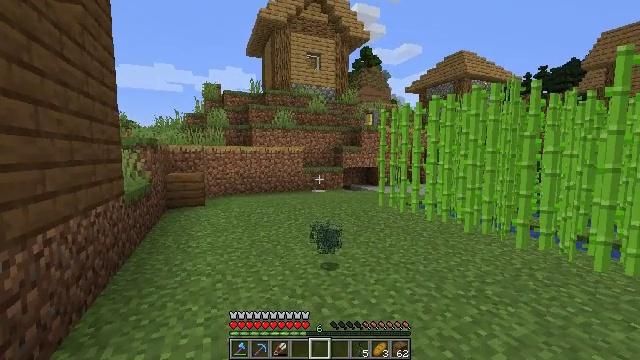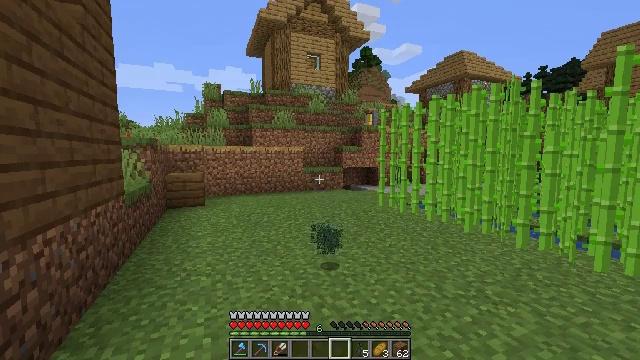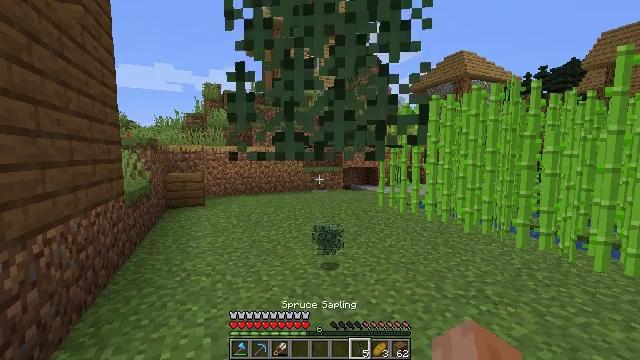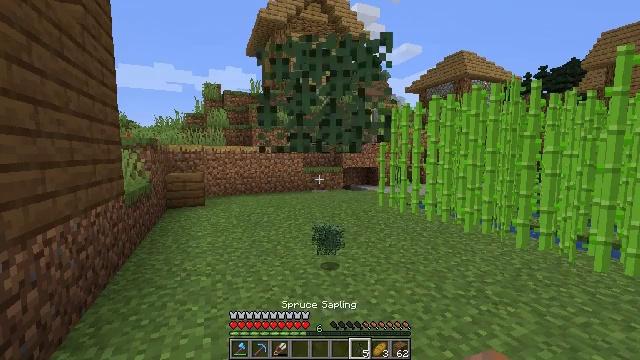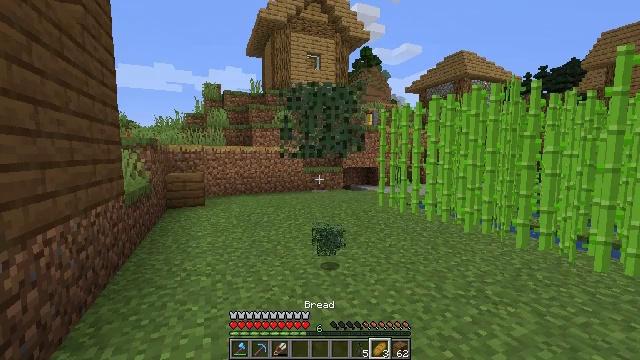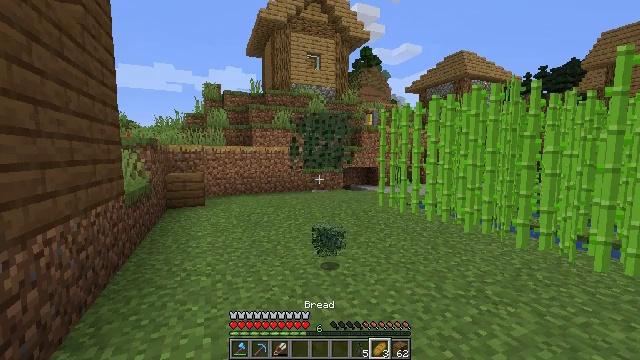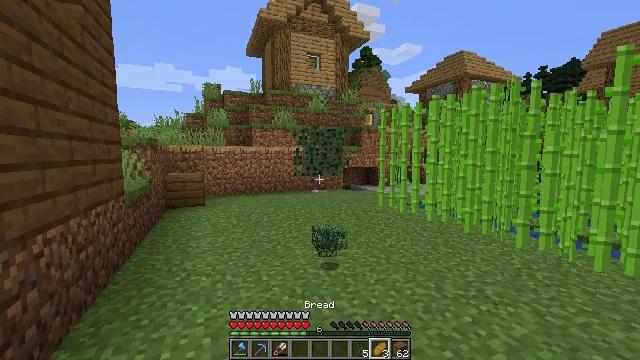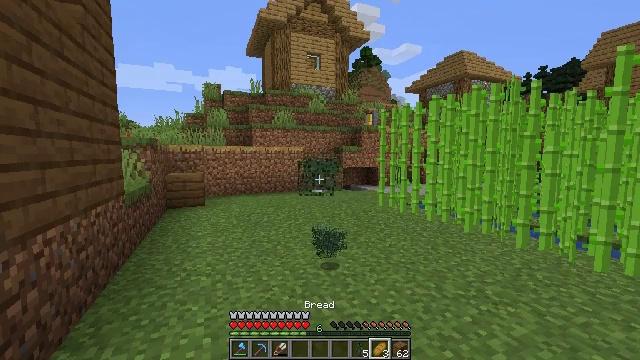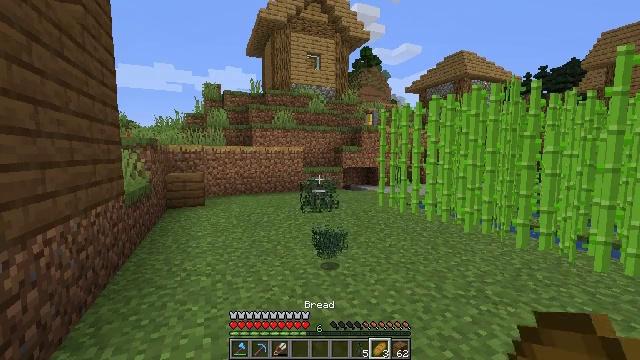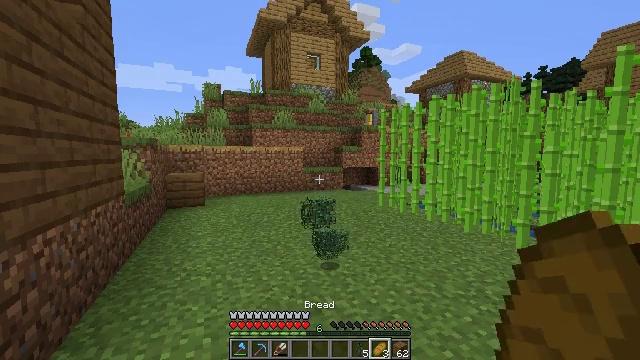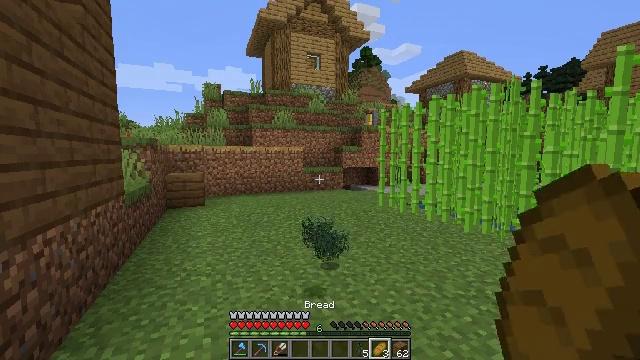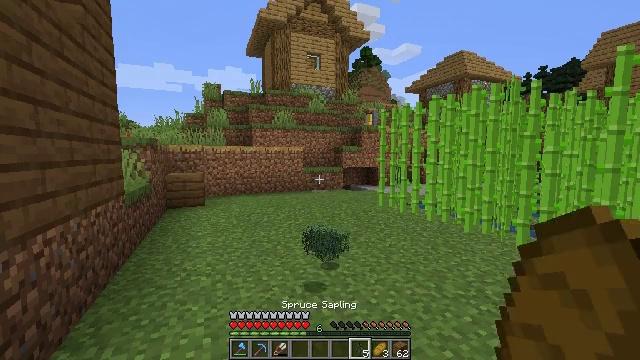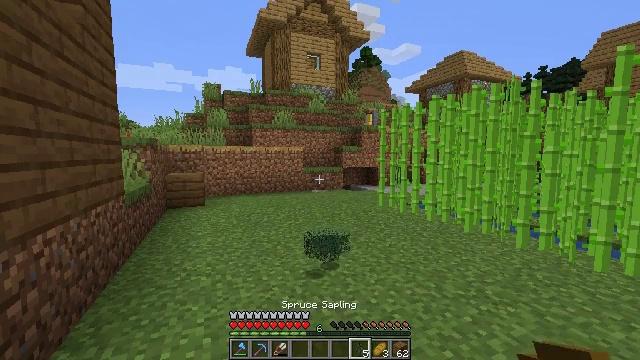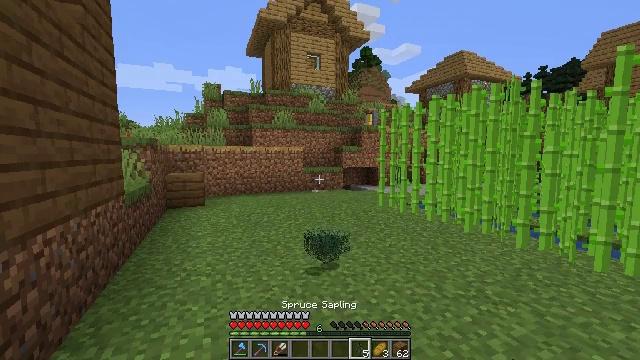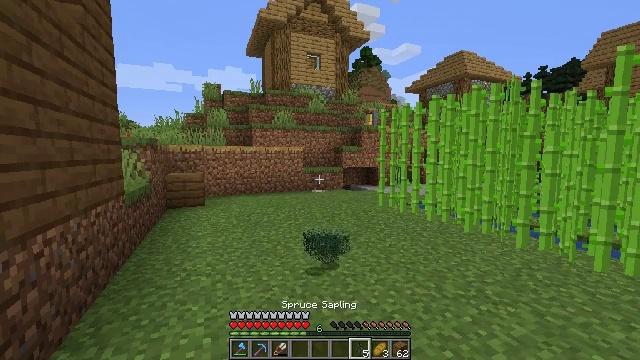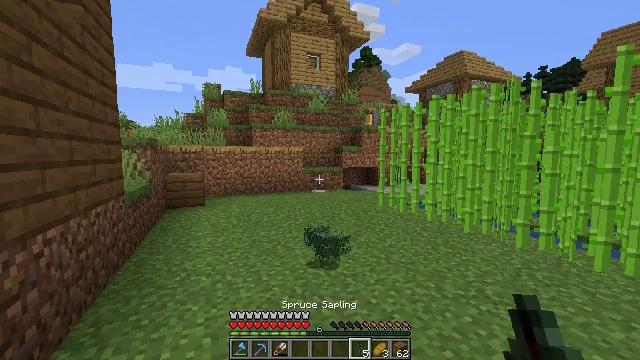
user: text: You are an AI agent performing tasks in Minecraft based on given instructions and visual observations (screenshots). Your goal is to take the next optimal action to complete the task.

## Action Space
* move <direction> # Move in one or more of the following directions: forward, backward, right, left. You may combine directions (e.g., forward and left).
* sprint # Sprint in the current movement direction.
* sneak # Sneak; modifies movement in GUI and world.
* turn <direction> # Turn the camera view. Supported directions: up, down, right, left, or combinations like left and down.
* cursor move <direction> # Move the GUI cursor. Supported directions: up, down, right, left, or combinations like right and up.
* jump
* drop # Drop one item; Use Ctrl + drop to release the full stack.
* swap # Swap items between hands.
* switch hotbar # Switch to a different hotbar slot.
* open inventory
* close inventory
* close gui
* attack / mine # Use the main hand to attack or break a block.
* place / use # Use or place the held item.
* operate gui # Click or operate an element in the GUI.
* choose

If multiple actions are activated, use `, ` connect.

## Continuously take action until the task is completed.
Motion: motion action
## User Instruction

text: Remove a spruce sapling from the inventory.
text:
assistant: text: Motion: sprint
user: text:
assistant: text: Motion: sprint
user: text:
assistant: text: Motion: sprint
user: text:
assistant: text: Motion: sprint
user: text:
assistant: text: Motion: sprint
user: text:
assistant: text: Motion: sprint
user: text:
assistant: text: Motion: sprint
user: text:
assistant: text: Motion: sprint
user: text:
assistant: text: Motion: sprint
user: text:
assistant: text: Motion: sprint
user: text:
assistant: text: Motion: sprint
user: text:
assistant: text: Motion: sprint
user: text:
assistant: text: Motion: sprint
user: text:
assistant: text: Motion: sprint
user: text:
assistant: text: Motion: sprint
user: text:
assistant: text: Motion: sprint
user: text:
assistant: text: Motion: sprint, drop
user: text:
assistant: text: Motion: sprint, drop
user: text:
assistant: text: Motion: sprint, drop
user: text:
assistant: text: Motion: no_op
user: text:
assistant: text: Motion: turn right and down
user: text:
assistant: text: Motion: no_op